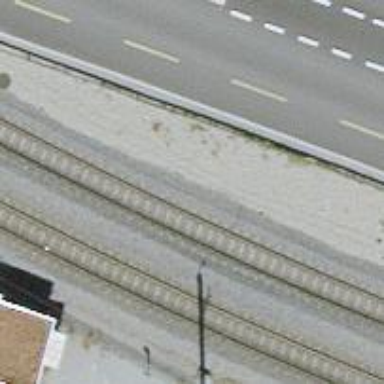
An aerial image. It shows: Tram railway with one track and electrified by contact line.